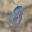
Label: 0